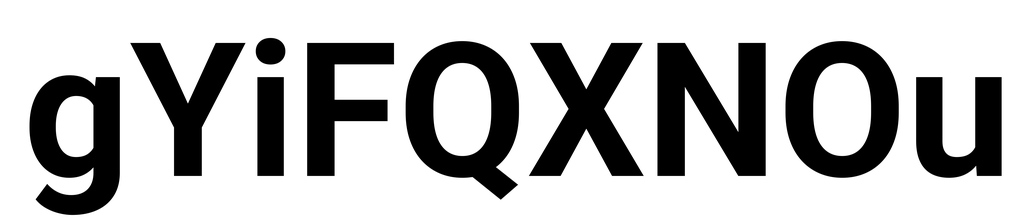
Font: Roboto_Bold